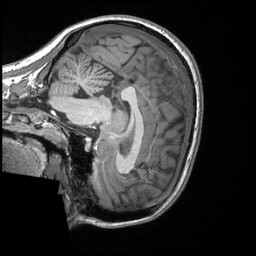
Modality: T1w
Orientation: sagittal
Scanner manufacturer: siemens
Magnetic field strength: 3 T
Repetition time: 2.3 s
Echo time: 0.00308 s